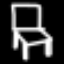
Label: chair